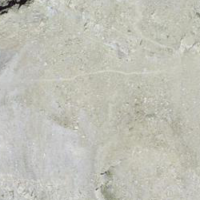
EUNIS habitat code: 48
Species observed at this site:
Saxifraga oppositifolia